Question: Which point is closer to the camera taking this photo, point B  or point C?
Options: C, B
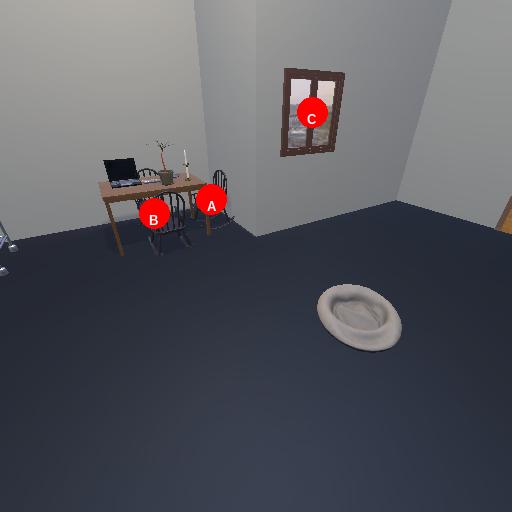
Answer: C